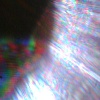
Label: sunburn